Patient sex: M
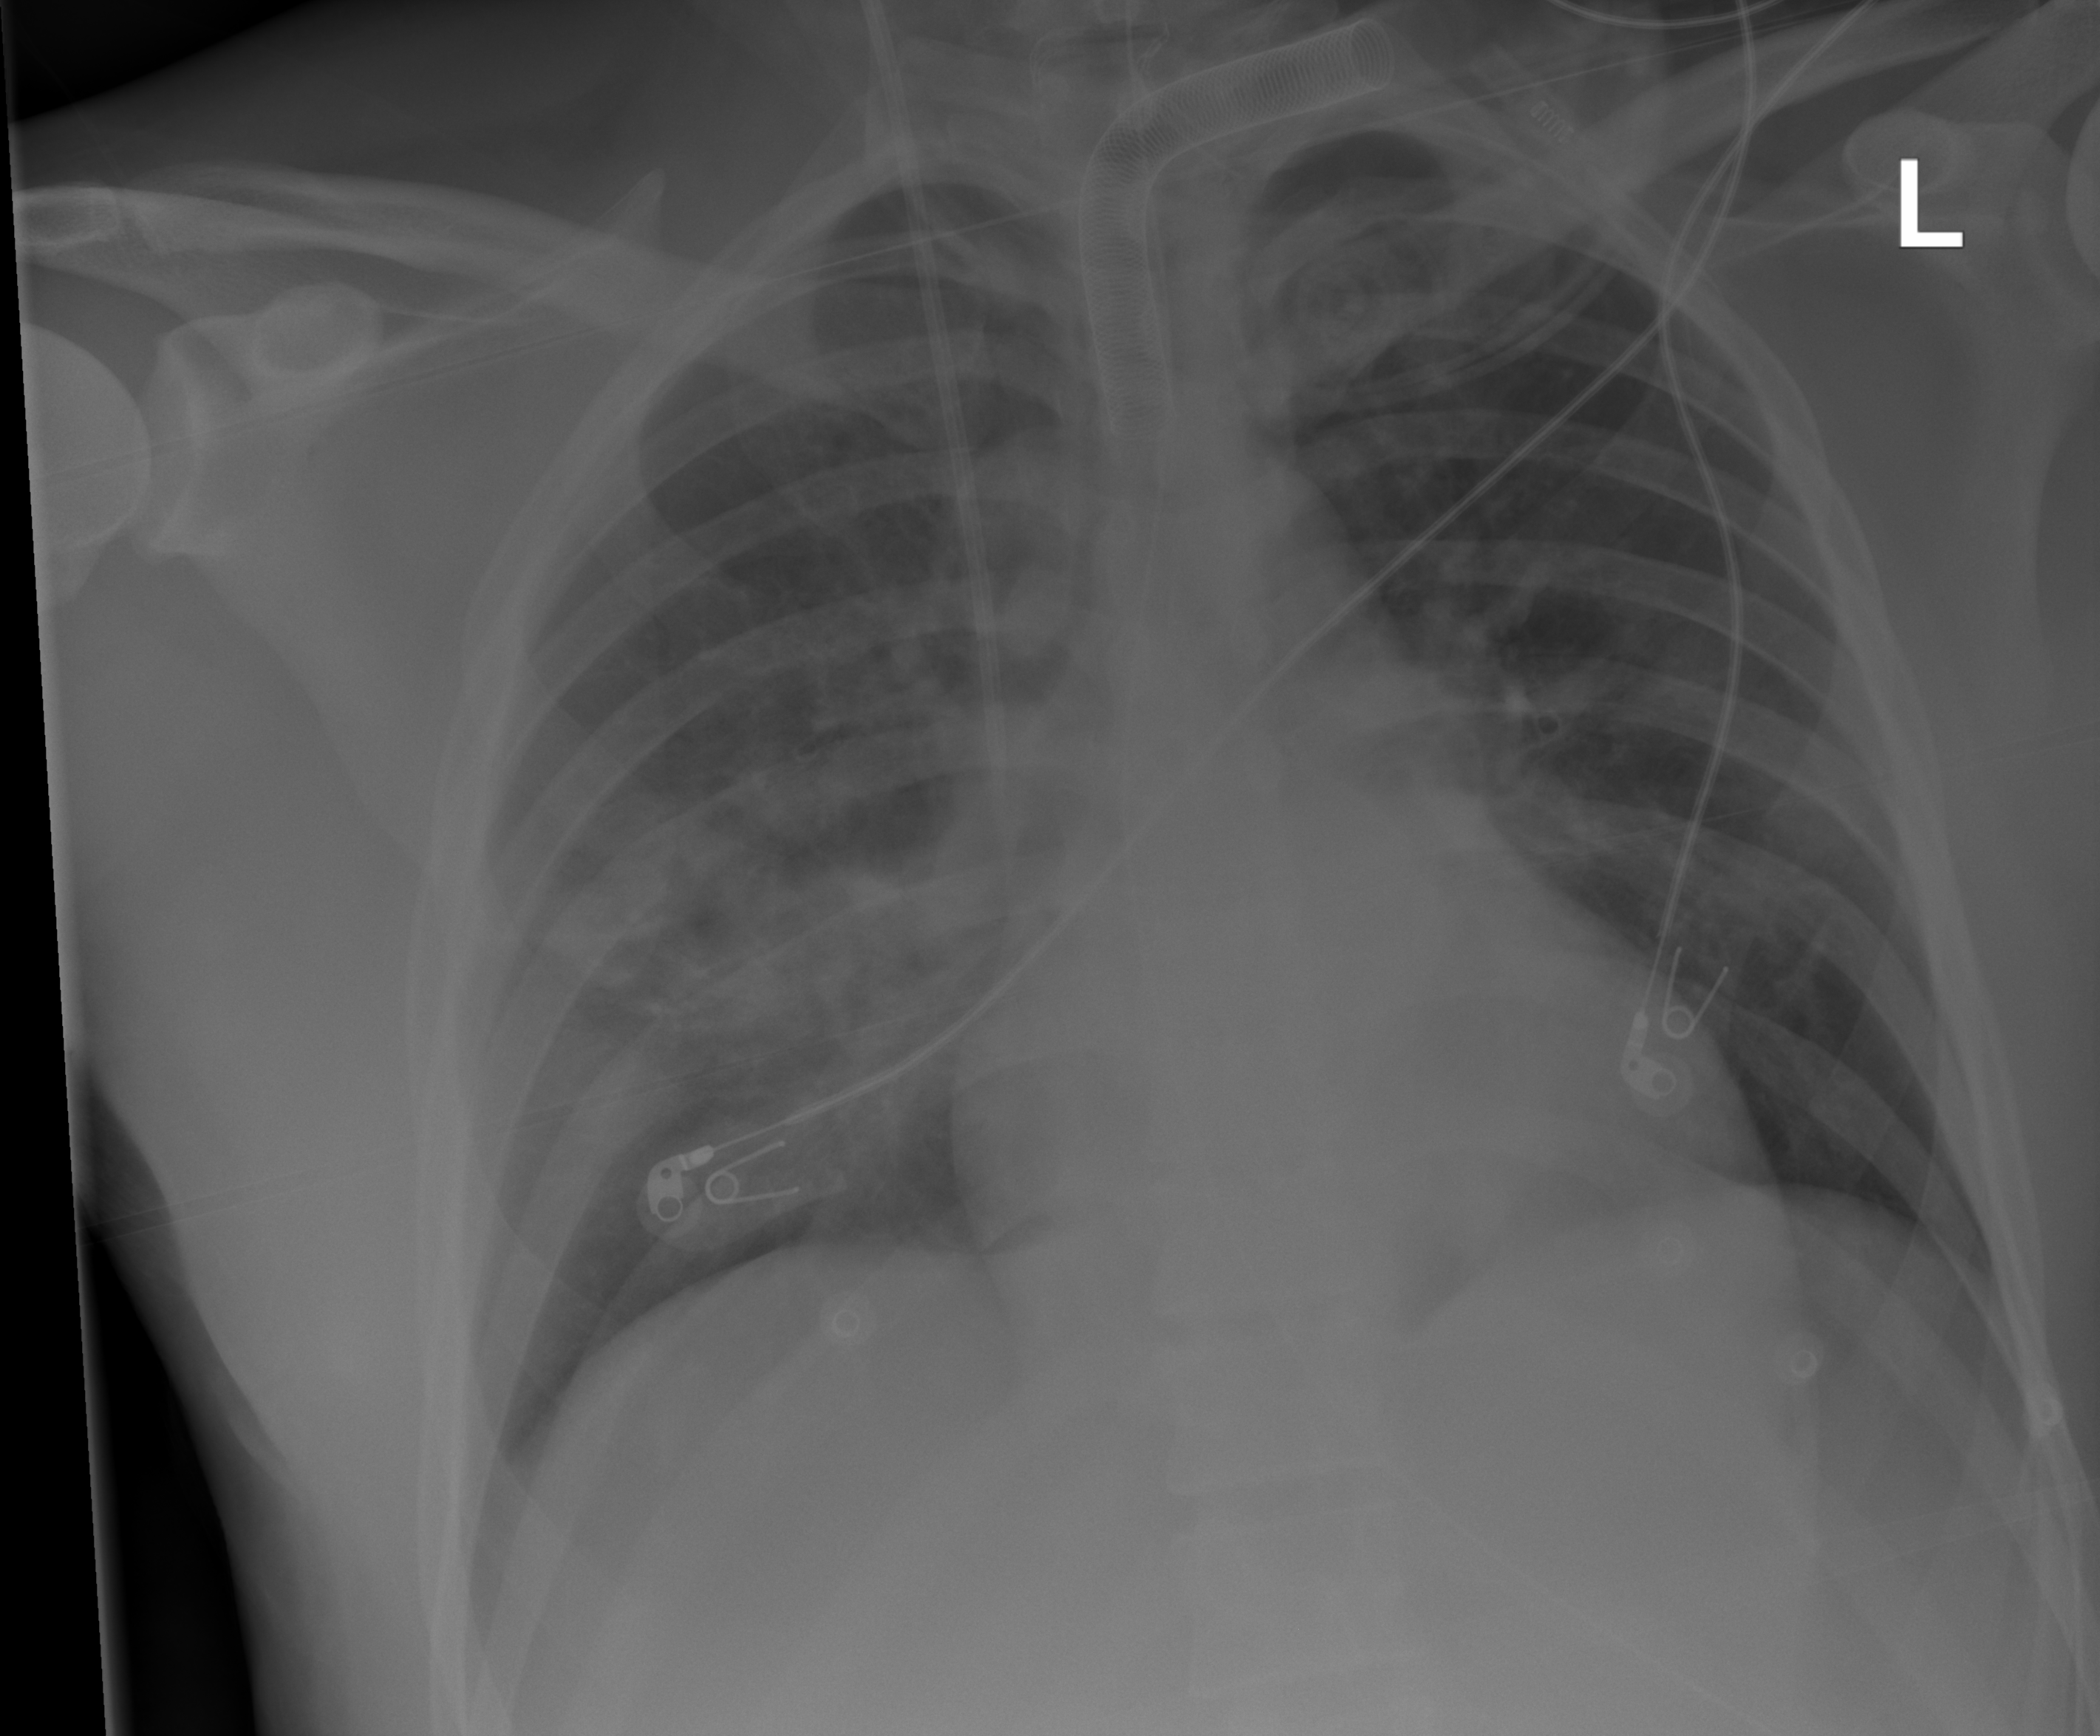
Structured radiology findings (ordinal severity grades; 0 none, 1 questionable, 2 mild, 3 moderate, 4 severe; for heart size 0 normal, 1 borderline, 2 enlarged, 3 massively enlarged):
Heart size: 0
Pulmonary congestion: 2
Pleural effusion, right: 1
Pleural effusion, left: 0
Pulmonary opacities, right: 2
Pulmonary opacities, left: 1
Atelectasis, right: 2
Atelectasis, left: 1